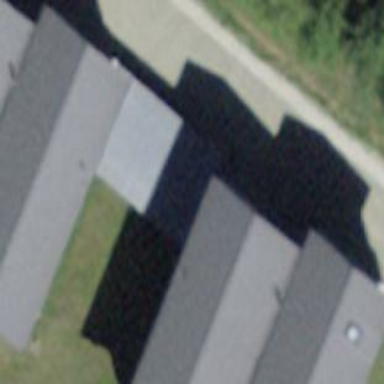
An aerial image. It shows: Carport building.